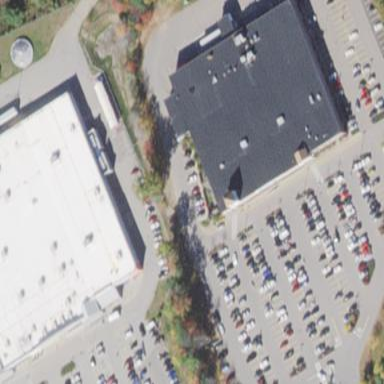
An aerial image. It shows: Parking area with surface.